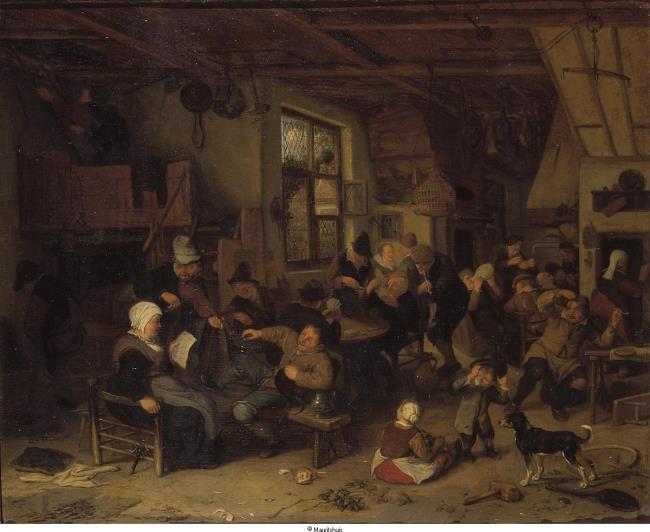
Title: Boeren in een herberg
Artist: Cornelis Dusart
Earliest date: 1675
Latest date: 1704
Genre: painting
Iconography: Tobacco
Keywords: interior view, inn scene, peasant, making music, violin, laughing, smoking (activity), pipe, child, dog, card game (activity), talk, genre